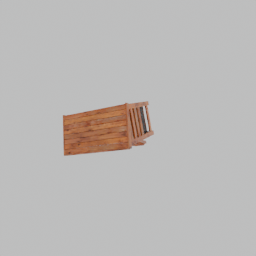
Label: furniture